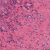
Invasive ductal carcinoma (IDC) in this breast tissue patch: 0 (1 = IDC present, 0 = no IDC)